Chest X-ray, AP view. Patient: 48 years old, sex M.
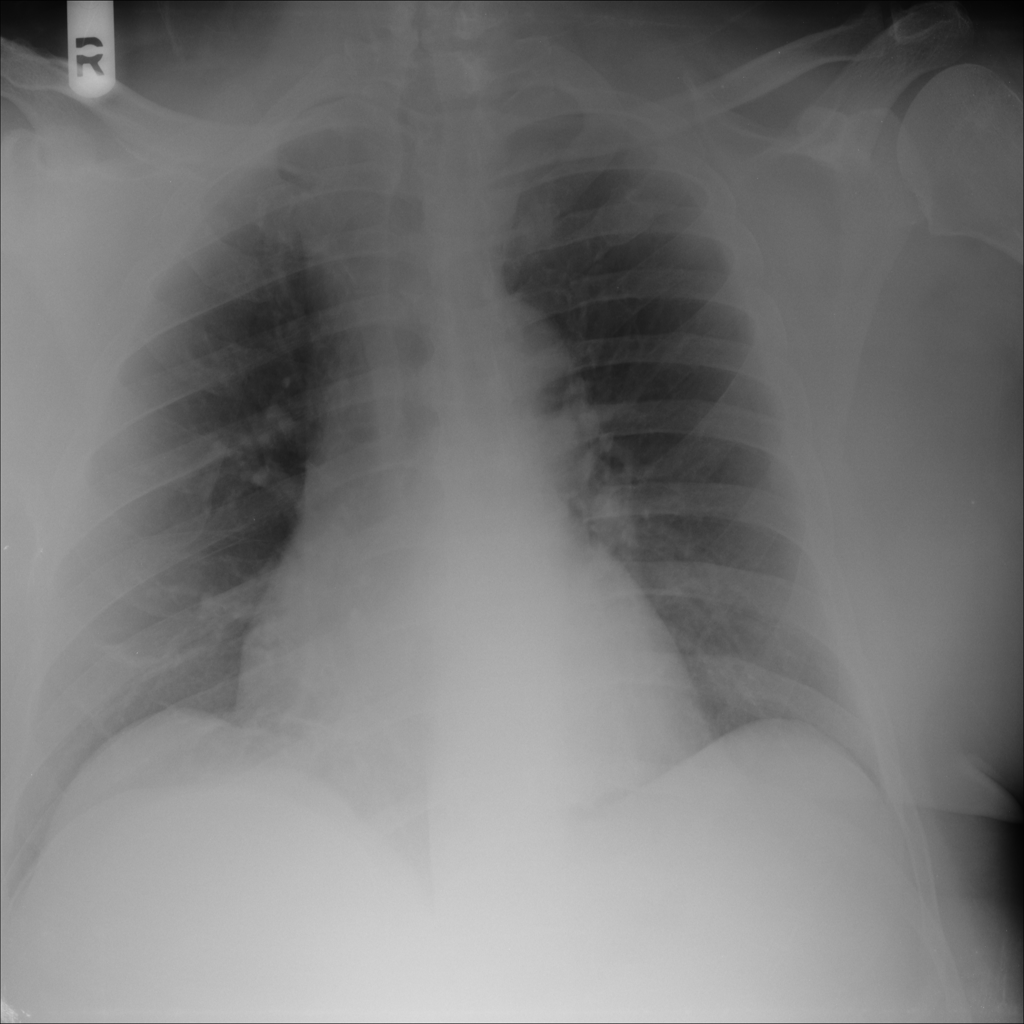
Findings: No Finding